Question: I want to write my data in the row and create column. Please correct the code if incorrect.
I want to write result like this:
.
But it is not working as expected. Kindly help on this.
'''
public void writeExcel(String excelPath,String sheetName,String[] dataToWrite) throws IOException{
File src = new File(excelPath);
FileInputStream fis = new FileInputStream(src);
XSSFWorkbook wb = new XSSFWorkbook(fis);
XSSFSheet sheet1 = wb.getSheet(sheetName);
int rowCount = sheet1.getLastRowNum()-sheet1.getFirstRowNum();
//Row row = sheet1.getRow(0);
//Row newRow = sheet1.createRow(rowCount);
int colCount = sheet1.getRow(0).getLastCellNum();
System.out.println(rowCount);
//System.out.println(newRow);
System.out.println(colCount);
for(int j = 0; j < colCount; j++){
sheet1.getRow(0).createCell(j+1).setCellValue("Pass");
// Cell cell = newRow.createCell(j);
// cell.setCellValue(dataToWrite[j]);
}
fis.close();
FileOutputStream fout = new FileOutputStream(src);
wb.write(fout);
wb.close();
}
'''
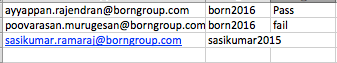
Answer: The is a show stopper in your case. It is trying to create first cell in first row as per your code because you are starting j value from 0 and row value also 0.
So here below code might work for you and the for loop will look like :
'''
for(int j = 0; j < sheet1.getLastRowNum(); j++){
sheet1.getRow(0).createCell(colCount).setCellValue("Pass");
}
'''